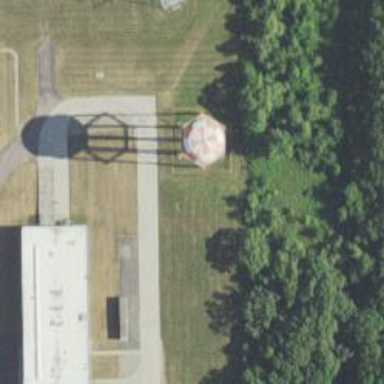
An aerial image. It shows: Water tower that is man-made.